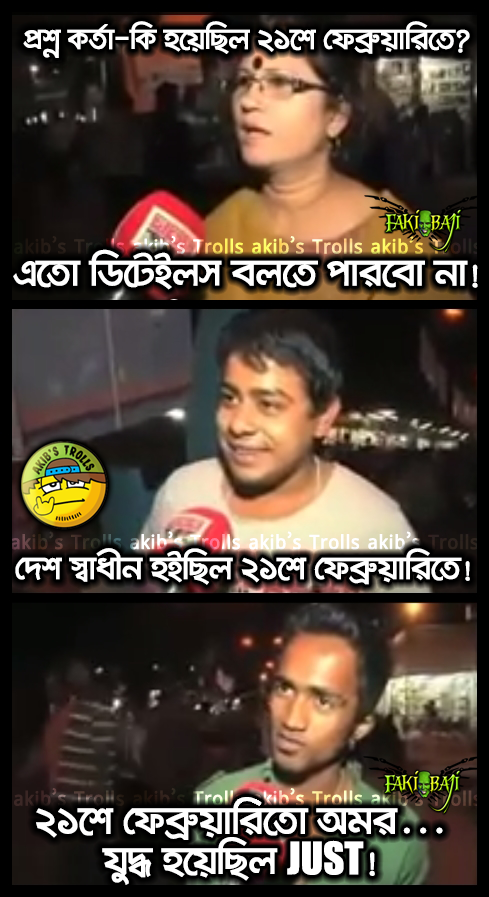
Caption: প্রশ্ন কর্তা-কি হয়েছিল ২১শে ফেব্রুয়ারিতে? এতো ডিটেইলস বলতে পারবো না! দেশ স্বাধীন হয়েছিল ২১শে ফেব্রুয়ারিতে! ২১শে ফেব্রুয়ারিতো অমর...যুদ্ধ হয়েছিল JUST!
Label: non-hate